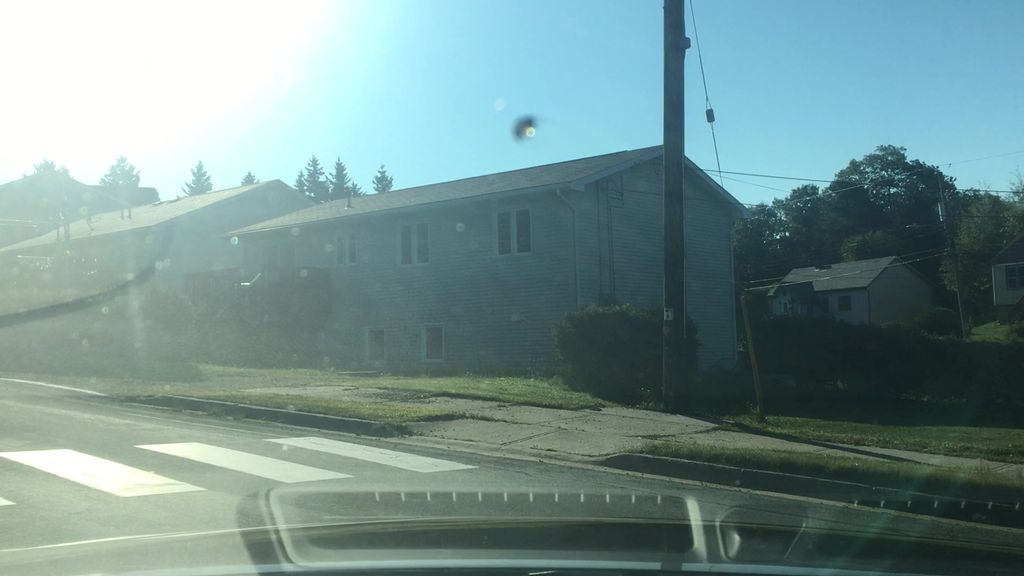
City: halifax